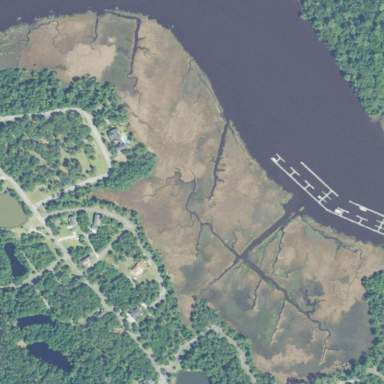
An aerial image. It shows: Wetland area affected by tides.